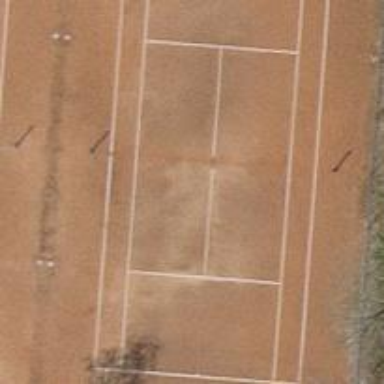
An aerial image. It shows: Sand tennis court on pitch for leisure land.